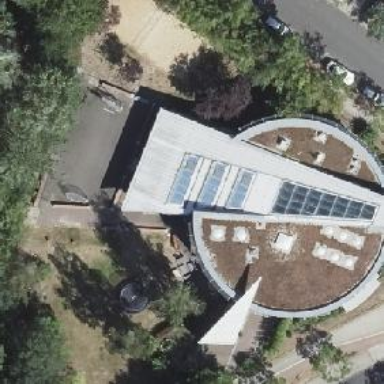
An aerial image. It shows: Civic building with flat roof.